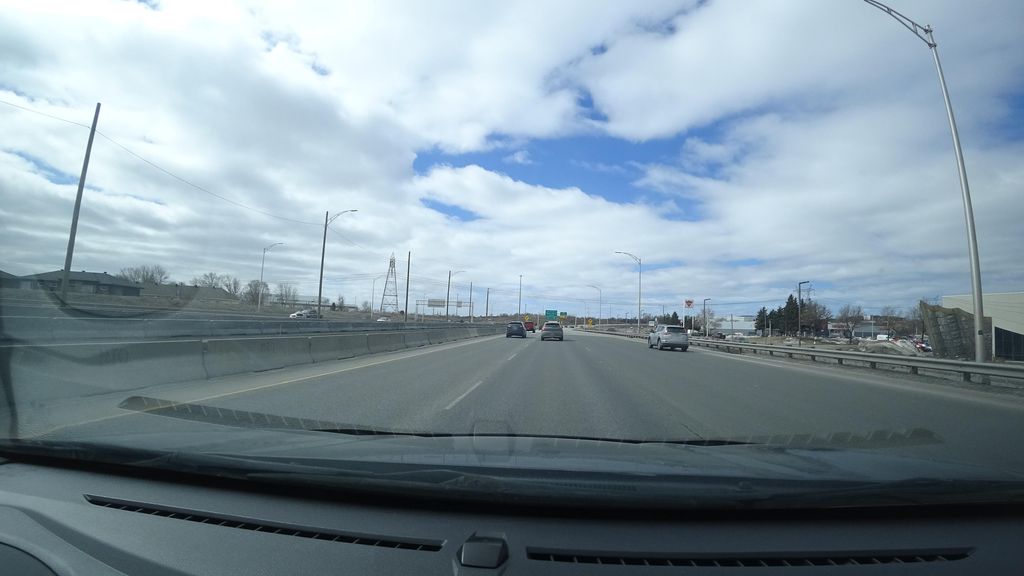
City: quebec_city